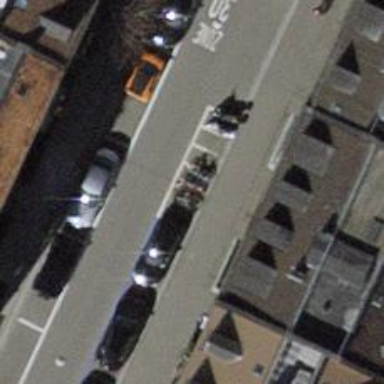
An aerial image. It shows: Bicycle parking area with stands available.